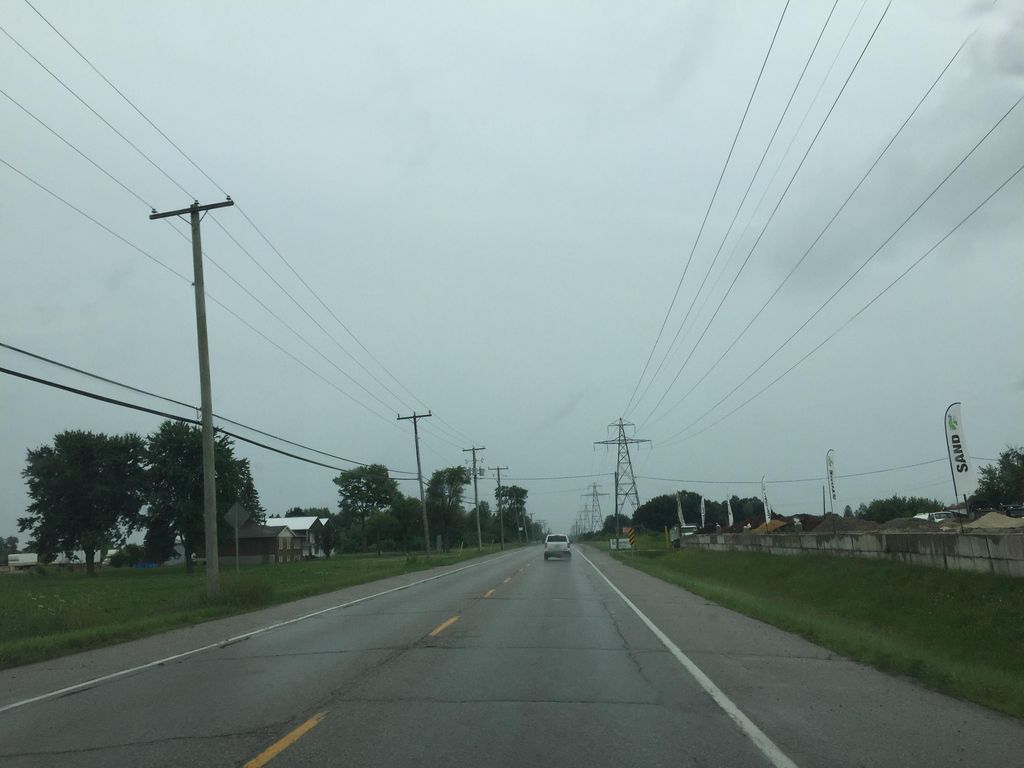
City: kitchener-waterloo